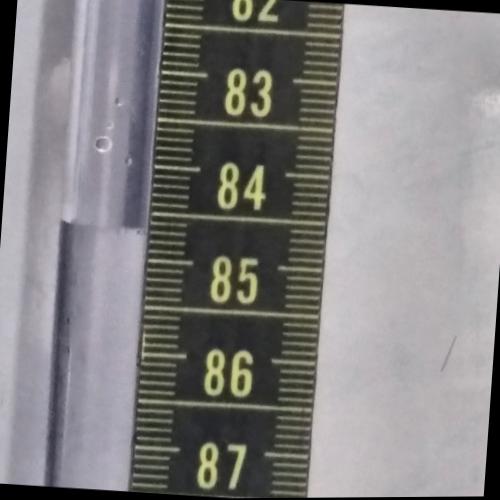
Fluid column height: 84.7 cm